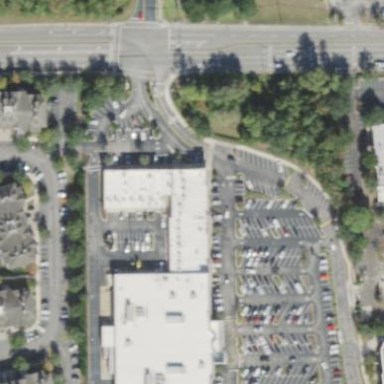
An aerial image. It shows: Building that houses supermarket.